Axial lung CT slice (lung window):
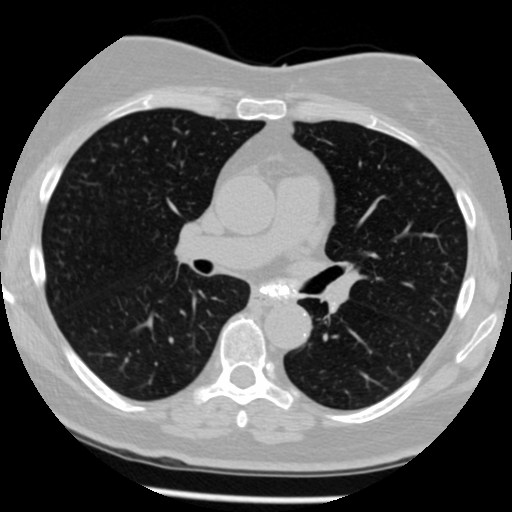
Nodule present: no